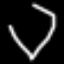
Label: diamond